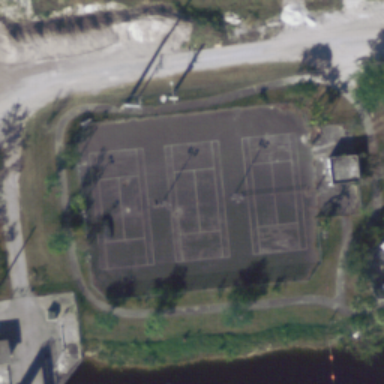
Three tennis courts arranged neatly with some plants surrounded .